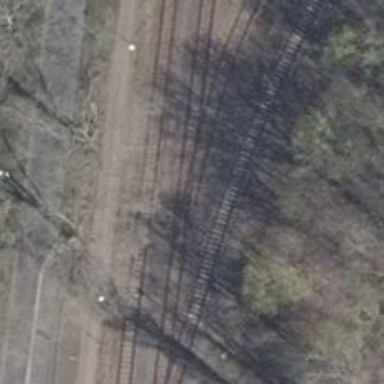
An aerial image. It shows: Railway switch.